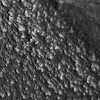
Atmospheric dust classification: not_dusty